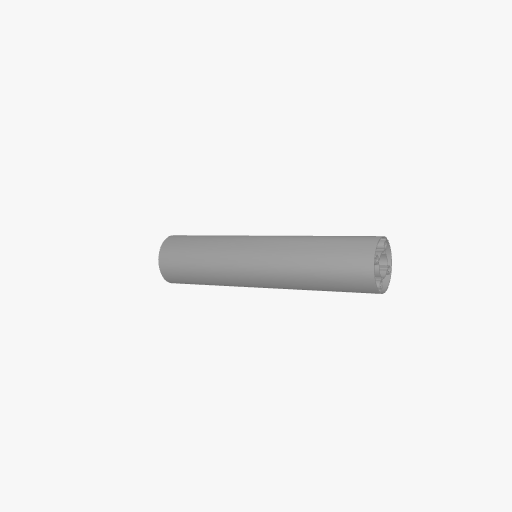
Part: GoTUBE144